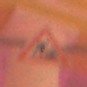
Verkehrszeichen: Arbeitsstelle
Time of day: Night
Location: Outdoor (Urban)
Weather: Overcast
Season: Winter
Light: Artificial